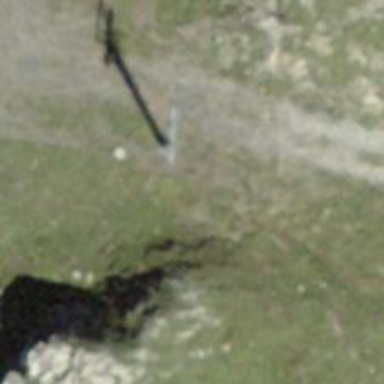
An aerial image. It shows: Pylon used for aerialway.